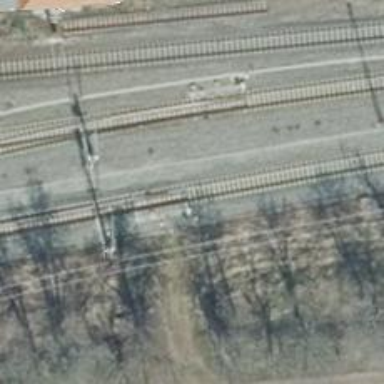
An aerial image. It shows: Railway switch.